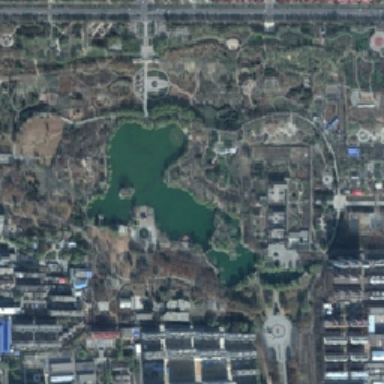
The park with sparse trees is next to tall buildings .